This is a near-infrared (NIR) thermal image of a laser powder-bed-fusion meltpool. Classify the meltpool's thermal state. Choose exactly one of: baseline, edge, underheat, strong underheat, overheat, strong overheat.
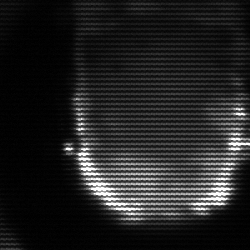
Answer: baseline